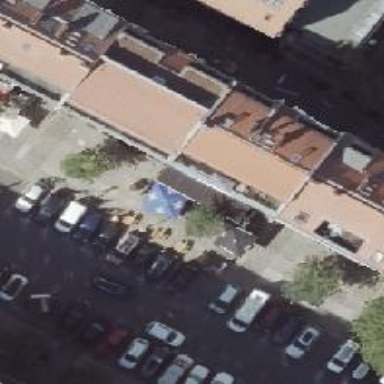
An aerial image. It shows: Restaurant.